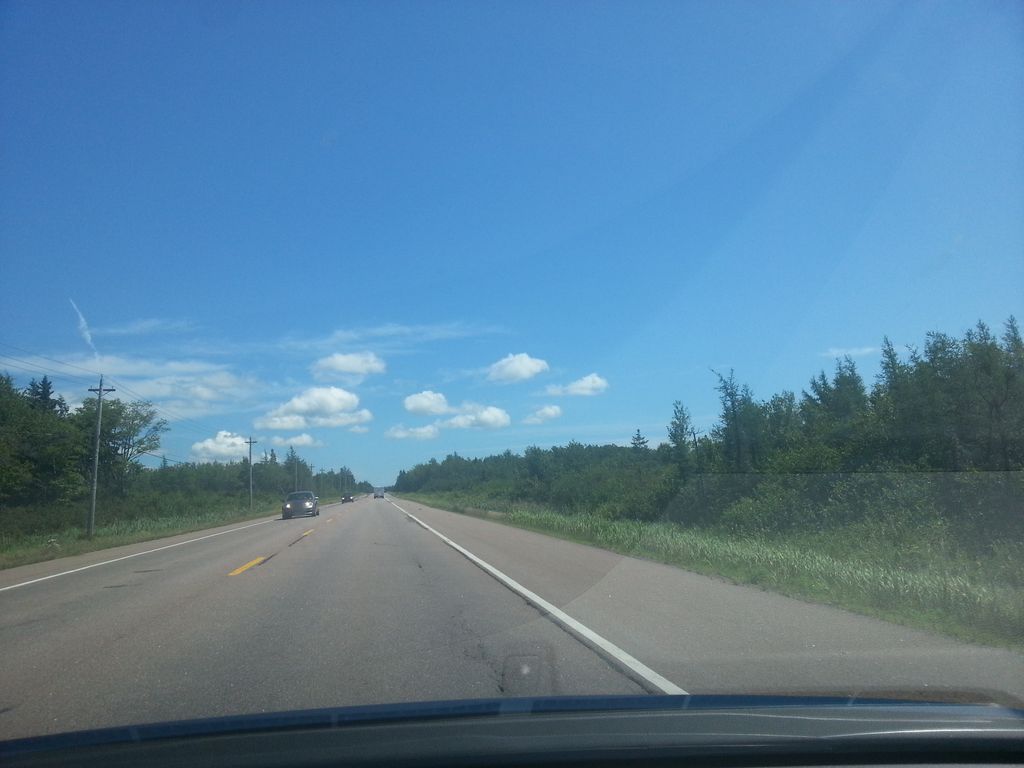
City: charlottetown